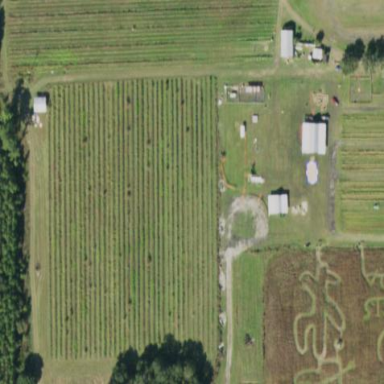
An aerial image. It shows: Plant nursery with trees.